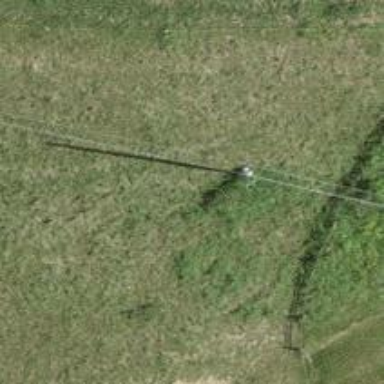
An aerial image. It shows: Utility pole in the area.